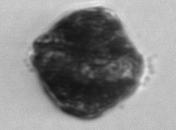
Label: Alexandrium_catenella